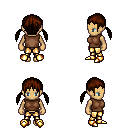
a pixel art fantasy rpg character, female body template, human, tanned skin, brown sleeveless shirt, gold greaves, brown twin-tailed hairstyle, gold boots, four views (front, back, left, right), 2x2 character sprite sheet, small pixel art, hard edges, no anti-aliasing